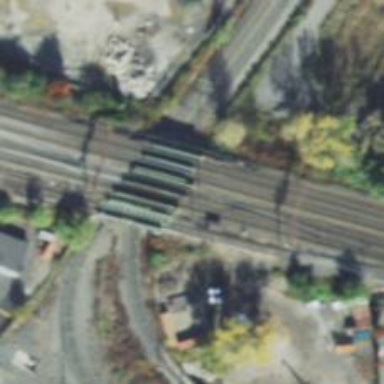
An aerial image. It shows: Bridge over electrified railway with contact lines.